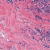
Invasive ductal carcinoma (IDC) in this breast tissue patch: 1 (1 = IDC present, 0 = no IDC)